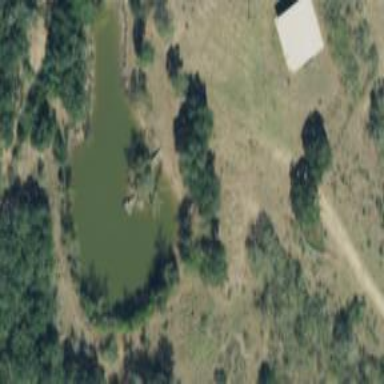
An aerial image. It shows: Pond which is water basin.